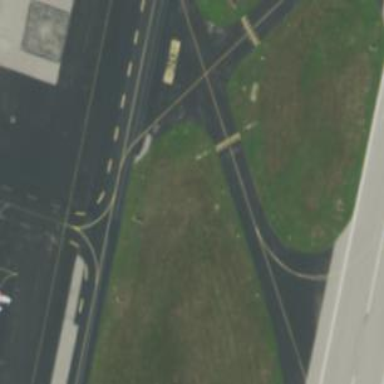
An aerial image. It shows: Image of taxiway at airport.